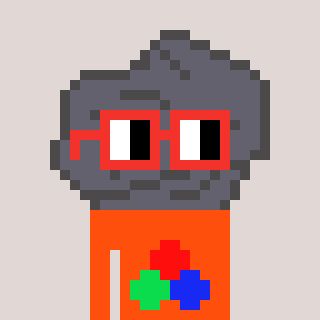
a pixel art character with square red glasses, a rock-shaped head and a orange-colored body on a warm background